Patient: sex M, age 55
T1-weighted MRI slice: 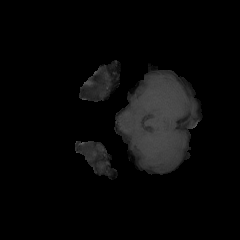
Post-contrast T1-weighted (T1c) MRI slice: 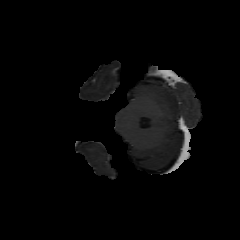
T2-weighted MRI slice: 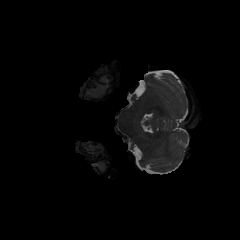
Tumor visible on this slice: no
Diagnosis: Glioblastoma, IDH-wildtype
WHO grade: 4